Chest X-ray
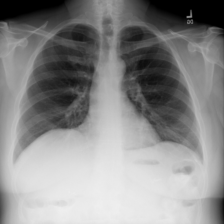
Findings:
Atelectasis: negative
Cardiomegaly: negative
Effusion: negative
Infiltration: negative
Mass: negative
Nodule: negative
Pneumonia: negative
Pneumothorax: negative
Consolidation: negative
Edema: negative
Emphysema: negative
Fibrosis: negative
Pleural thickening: negative
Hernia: negative